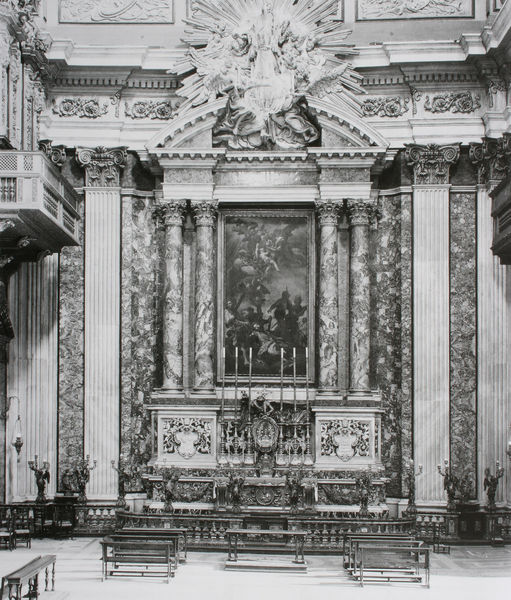
Titel: Kapelle von S. Francesco Saverio
Künstler: Luca Berrettini
Standort: Rom
Institution: Il Gesù
Schlagwörter: dunkel, gemälde, gott, schatten, weiß, grau, hell, licht, marmor, pfeiler, profil, raum, schmuck, schwarz, stuhl, stühle, säule, säulen, zimmer, ornament, wand, architektur, barock, sockel, stein, bild, innenraum, brüstung, kirche, sonne, boden, figur, reich, klassizismus, renaissance, rokoko, engel, statue, balkon, relief, bilder, ansicht, bogen, italien, giebel, mauer, bank, empore, loge, pilaster, figuren, gestühl, ornamente, verzierung, wandgemälde, kerze, kerzen, leuchter, stuck, plinthe, edel, foto, fotografie, photographie, wände, religion, münchen, balustrade, dom, strahlen, geld, schwarzweiss, scharz, beten, altar, bänke, hochaltar, kathedrale, photo, verziert, ornamental, segmentbogen, kerzenständer, kerzenhalter, kerzenleuchter, kirchenbank, lettner, gesims, kirchenbänke, statuen, kanzel, christus, jesus, mauern, ionisch, altarraum, fresken, priester, chor, ballustrade, heilige, fresko, basis, dorisch, steinboden, korinthisch, sakral, verzierungen, altarbild, gebälk, klassizistisch, heiligenbild, aedikula, basen, hallenkirche, piedestal, tabernakel, mensa, chorraum, verkröpft, wandvorlagen, pilster, geprengter giebel, seitetnaltar, kapitole, velute, kernzen, leuhter, veloten